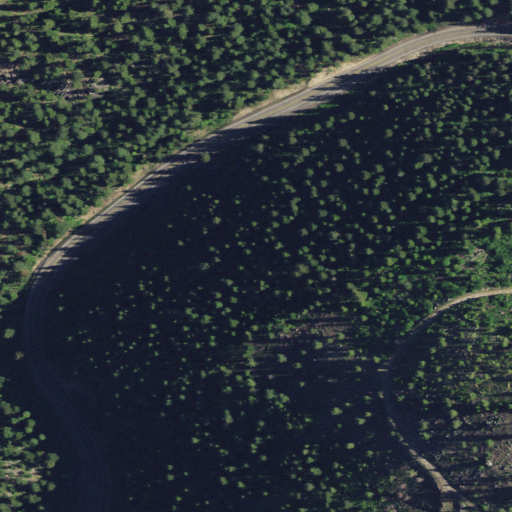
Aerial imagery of valley in Idaho named Round Valley containing evergreen forest, low intensity development, open development, and shrub